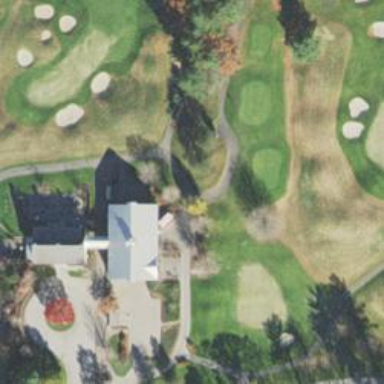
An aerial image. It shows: Pathway for golfing.